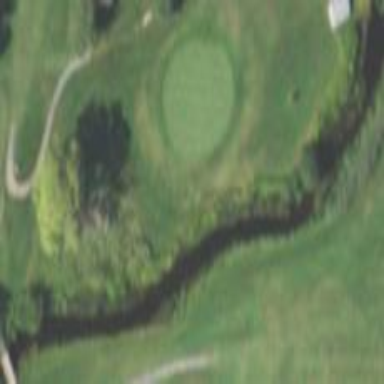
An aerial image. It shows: Water hazard on golf course.